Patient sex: M
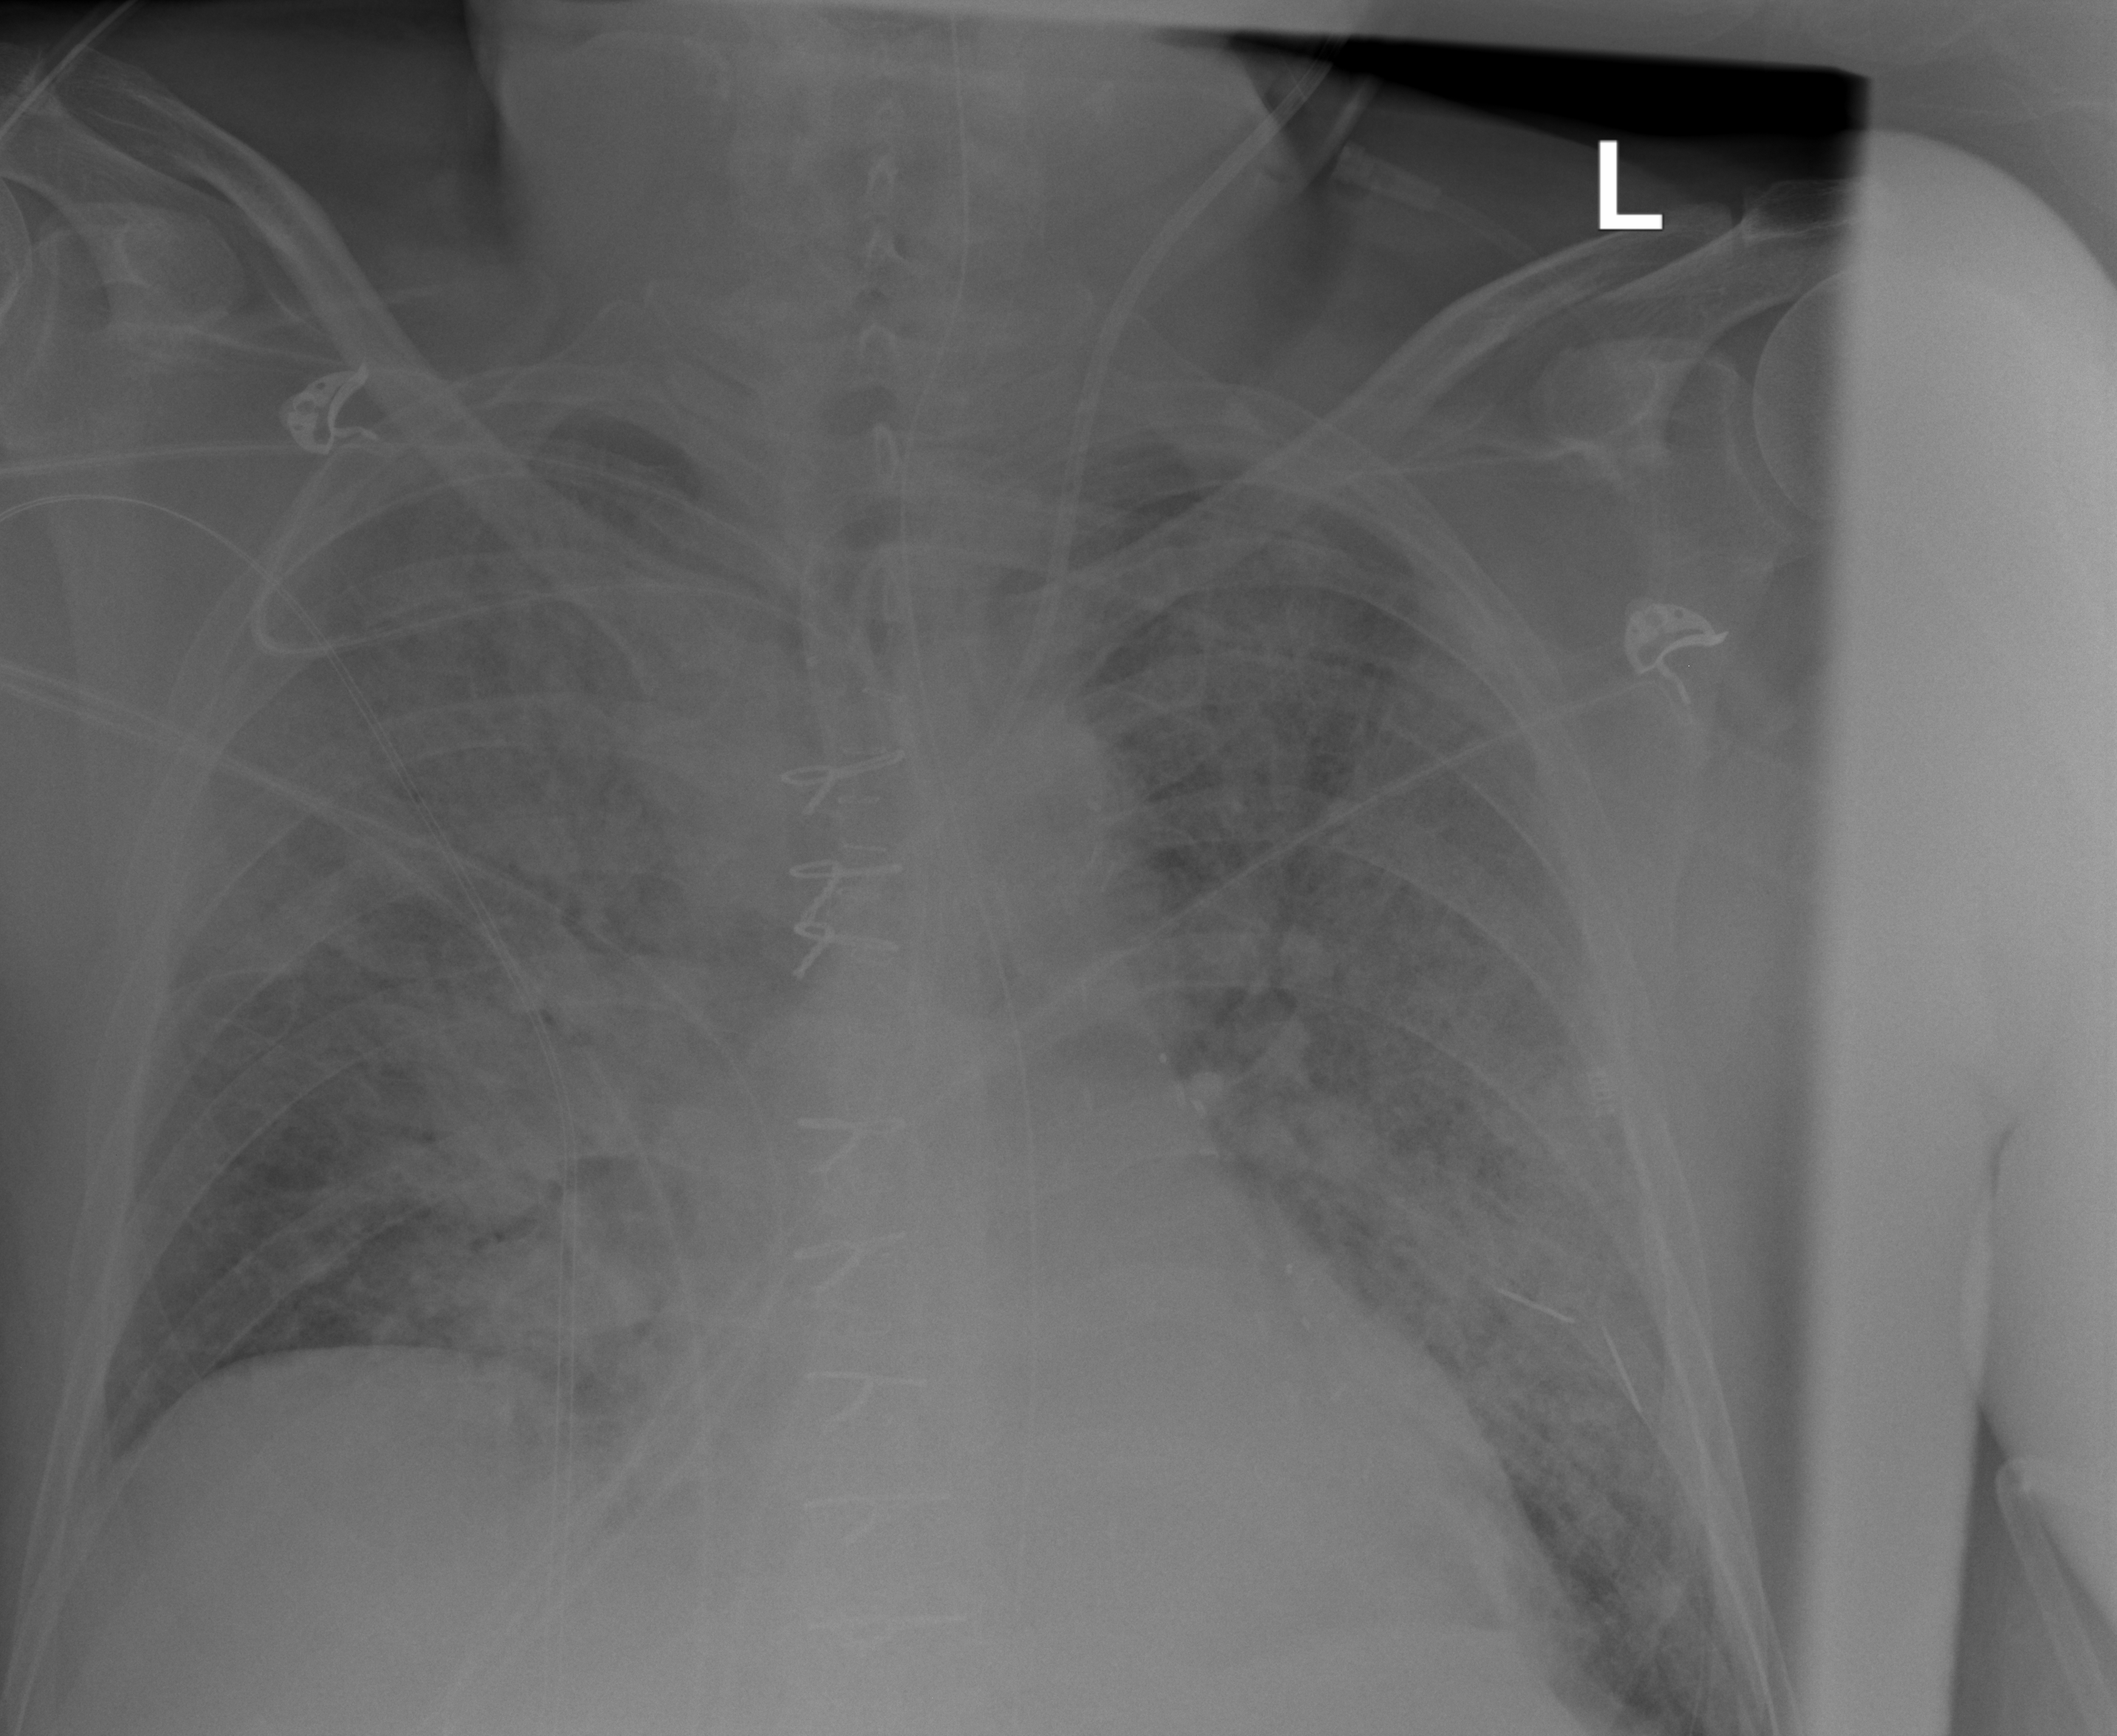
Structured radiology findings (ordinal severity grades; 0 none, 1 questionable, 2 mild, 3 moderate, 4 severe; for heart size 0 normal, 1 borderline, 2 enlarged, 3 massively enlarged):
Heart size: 1
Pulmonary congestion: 2
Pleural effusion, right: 2
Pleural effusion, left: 0
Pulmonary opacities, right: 3
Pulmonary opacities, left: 3
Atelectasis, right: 3
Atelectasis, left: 3